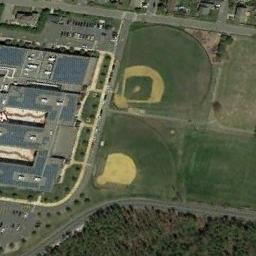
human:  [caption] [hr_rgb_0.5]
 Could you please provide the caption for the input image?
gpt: There are two baseball diamonds next to many buildings with a road beside .

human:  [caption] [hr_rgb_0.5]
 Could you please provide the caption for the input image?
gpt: Two baseball diamonds on the lawn while some buildings and the forest beside .

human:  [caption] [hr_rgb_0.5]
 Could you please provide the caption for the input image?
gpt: There are two simple baseball diamonds in the grass next to the houses .

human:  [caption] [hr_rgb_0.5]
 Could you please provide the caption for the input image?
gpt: There is a red track next to the baseball field .

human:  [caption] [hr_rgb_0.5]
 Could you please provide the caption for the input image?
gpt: Many trees are beside the two baseball diamonds .